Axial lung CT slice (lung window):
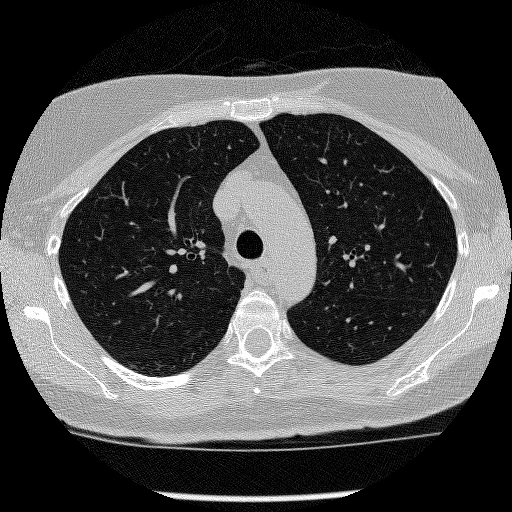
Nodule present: no